Question: Query:
'''
INSERT INTO 'metadata' ('group_id', 'key', 'value')
VALUES ("19", "originality", "2")
ON DUPLICATE KEY UPDATE ('group_id' = '19', 'key'='originality', 'value'='2')
'''
The table:
'''
group_id | key | value
----------------------------------------
'''
'group_id' and 'key' both have a 'UNIQUE' index.
The error happens when I try to run the query when a row already exists with the id 19. The way I want the query to function is, if there is no row with that id, insert it and if there is update it instead of inserting a new row.
The error message I get is the typical:

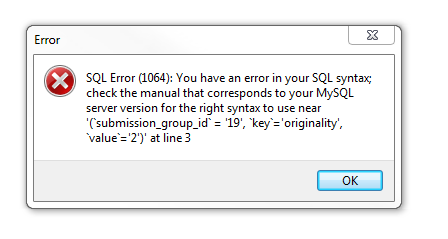
Answer: I'm not sure if a '(' should follow the 'UPDATE' keyword - I think not. So try
'''
ON DUPLICATE KEY UPDATE 'group_id' = 19, 'key'='originality', 'value'=2
'''
(or replace 'group_id' with 'submission_group_id' - your error message doesn't seem to match the original query)